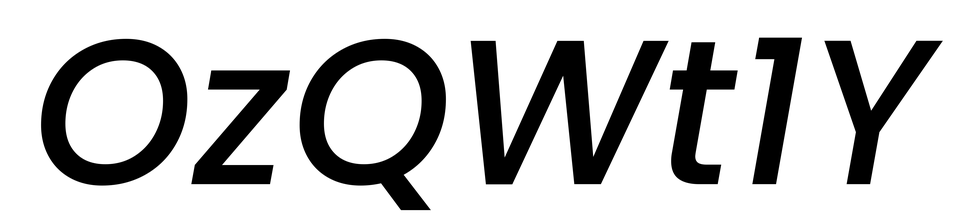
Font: Poppins-MediumItalic